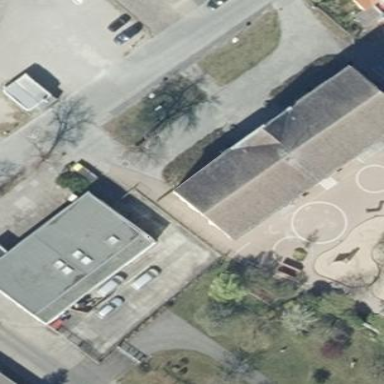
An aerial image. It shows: School building.